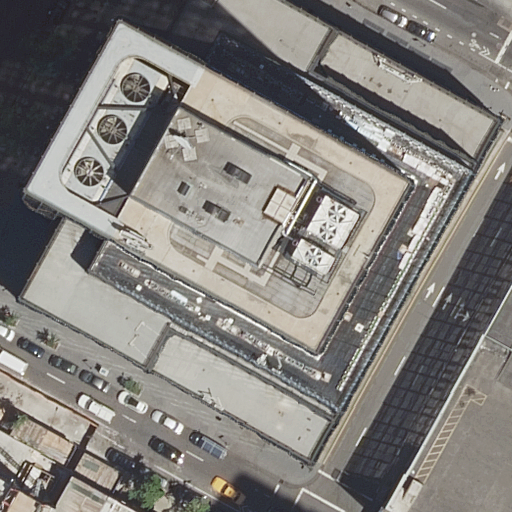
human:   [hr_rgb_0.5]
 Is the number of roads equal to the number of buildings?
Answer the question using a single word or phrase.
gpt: yes

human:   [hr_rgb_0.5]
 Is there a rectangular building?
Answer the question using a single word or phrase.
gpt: yes

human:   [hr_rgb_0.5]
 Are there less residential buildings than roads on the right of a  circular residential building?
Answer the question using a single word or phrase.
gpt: no

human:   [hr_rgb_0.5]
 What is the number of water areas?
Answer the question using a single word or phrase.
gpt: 0

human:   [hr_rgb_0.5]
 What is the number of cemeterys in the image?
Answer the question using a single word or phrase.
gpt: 0

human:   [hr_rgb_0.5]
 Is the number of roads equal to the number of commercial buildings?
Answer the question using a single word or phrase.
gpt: no

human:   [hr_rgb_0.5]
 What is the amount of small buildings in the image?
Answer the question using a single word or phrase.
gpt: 2

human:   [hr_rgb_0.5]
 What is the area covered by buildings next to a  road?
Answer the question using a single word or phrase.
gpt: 3070m2

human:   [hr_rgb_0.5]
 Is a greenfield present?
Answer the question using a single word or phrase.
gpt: no

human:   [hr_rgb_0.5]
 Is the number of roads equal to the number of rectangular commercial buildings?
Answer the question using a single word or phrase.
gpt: no

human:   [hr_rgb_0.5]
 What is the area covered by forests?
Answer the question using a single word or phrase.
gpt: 0m2

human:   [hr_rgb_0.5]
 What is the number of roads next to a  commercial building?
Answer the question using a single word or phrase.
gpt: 0

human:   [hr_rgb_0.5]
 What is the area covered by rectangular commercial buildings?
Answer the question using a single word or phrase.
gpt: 0m2

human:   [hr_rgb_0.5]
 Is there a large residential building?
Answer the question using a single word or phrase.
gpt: yes

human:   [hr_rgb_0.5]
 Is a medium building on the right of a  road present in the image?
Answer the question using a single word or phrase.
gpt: no

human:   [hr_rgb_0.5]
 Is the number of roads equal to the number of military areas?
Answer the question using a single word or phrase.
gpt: no

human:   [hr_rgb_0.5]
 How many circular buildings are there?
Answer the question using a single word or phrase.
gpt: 0

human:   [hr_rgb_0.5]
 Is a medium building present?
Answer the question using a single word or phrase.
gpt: no

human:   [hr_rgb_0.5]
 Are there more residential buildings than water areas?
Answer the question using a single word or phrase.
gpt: yes

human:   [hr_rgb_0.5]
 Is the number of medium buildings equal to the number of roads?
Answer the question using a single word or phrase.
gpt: no

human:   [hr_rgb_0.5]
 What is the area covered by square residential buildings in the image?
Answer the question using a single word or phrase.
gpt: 0m2

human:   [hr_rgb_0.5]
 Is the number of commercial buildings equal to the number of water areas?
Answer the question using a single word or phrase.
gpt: yes

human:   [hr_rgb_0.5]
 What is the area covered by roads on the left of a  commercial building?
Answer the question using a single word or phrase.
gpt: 0m2

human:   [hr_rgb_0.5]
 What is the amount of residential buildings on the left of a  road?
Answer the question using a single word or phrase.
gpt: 2

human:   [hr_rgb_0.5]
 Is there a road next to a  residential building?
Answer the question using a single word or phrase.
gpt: yes

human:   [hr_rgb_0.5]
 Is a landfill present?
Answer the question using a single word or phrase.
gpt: no

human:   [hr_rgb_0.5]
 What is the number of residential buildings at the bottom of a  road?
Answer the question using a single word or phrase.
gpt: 3

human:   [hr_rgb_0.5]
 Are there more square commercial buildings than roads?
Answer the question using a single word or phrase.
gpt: no

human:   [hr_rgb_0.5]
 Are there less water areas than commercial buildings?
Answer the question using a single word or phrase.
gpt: no

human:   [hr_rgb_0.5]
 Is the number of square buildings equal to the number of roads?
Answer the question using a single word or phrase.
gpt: no

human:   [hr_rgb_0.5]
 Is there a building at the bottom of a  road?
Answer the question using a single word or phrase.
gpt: yes

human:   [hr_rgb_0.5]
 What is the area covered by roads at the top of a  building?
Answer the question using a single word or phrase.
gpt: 0m2

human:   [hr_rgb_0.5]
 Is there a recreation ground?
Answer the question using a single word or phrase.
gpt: no

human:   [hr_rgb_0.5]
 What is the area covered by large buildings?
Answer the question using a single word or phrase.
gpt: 2981m2

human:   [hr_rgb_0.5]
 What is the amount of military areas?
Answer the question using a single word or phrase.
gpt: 0

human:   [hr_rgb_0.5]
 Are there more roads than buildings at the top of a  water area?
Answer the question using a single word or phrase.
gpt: yes